Question: I am running an experimental application on the Google App Engine (Python) which consists of an API and a Worker which executes some long running tasks.
The API is a standard module with cloud endpoints and the Worker is a ManagedVM module.
The user creates a Task on the database which it puts as a task on a pull-queue. The Worker pulls that task and executes it infinitely by extending the lease. The Worker will also set the status of the task on the database (e.g. "running" or "error").

The goal is to execute the Task forever until the user stops it again. I implemented this by setting the status to "stop" and call a handler on the Worker to stop the task (workerUrl is saved to the task model). The Worker will then set the status to "stopped" and delete the task it leased.
This works so far with some minor issues (e.g. put the task twice). But i wonder if there is a better approach to handle this challenge? Basically the question is how to synchronize remote worker execution with a database model.
Also i do have the problem, that if i stop the application the task should be put back on the queue depending on their status (could be stopped intentionally). On the live server this is not a big deal since the app basically never stops, but on the dev-server it is. Maybe this is suited for a cron job?
The information about the task is actually stored in the database. The task on the queue contains the id of the the model on the database, note that in the picture the status gets updated on the api.
The communication between the Worker (MVM) and the API happens via Cloud Endpoints for which i use the python client on the Worker side. This works quite reliable.
It's true, for avoiding duplicated task i should use task names. The only problem i encountered was the fact that you cannot reuse the same name for quite a while so i need to figure out some task names, maybe including the time-stamp.
The reason i chose the task queue over some database only approach was the fail over mechanism that comes with it. As my workers are likely to fail another worker will pickup the task. Plus it reduces database calls and api calls.
I think i will go for refactoring the "task status" in its own model to have a kind of command model. This will also serve as a log for the Task, so one can see what happened on a execution level. Maybe this works along with the task queue, if not i will see if i can remove the queue.
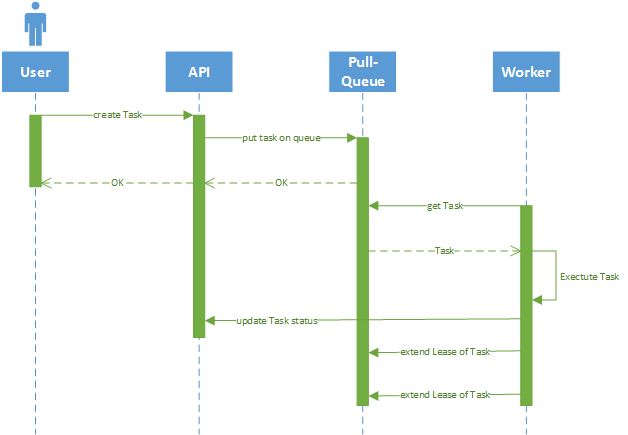
Answer: It sounds like you just want the Worker and the API frontend to share storage, and your solution is to use the task queue as that storage. Better would be to use the Cloud Datastore's REST API from the Worker. You can still use the pull queue to initiate work (and avoid leasing the same task to multiple workers), but then use a corresponding datastore record to communicate updates between the API frontend and the Worker. For example, the API frontend stores the "stop" request, then then Worker polls for this as it runs.
Note that the API frontend on App Engine can commit to both the datastore and the task queue in the same transaction. This allows for more robust set-up of shared records and tasks.
As for avoiding duplicate tasks, consider task names. You can assign names to tasks to prevent two tasks being created with the same name.
I'm not sure how to best set up the GAE API frontend and managed VM worker backend during development if they're sharing a datastore. Maybe they both need to use the Datastore REST API and a dev-specific project, and the API frontend needs an "if a dev server use REST else use the native datastore API" wrapper. (If there's a better way, I'd enjoy knowing it. I'm still new to managed VMs.) To your question, I'll add that the dev server will persist its own local simulated datastore between runs unless told not to, so that may help persist worker status between runs.
I assume your technique of leaving tasks on the task queue and extending leases indefinitely is meant to allow interrupted work to be picked up by a new worker while still avoiding multiple workers from doing the same work. With infinite tasks, you might be just as well off building a similar mechanism based on the datastore and using a keep-alive process to restart work as needed. I'm hard pressed to argue this is much better, but it might simplify the dev environment issues.